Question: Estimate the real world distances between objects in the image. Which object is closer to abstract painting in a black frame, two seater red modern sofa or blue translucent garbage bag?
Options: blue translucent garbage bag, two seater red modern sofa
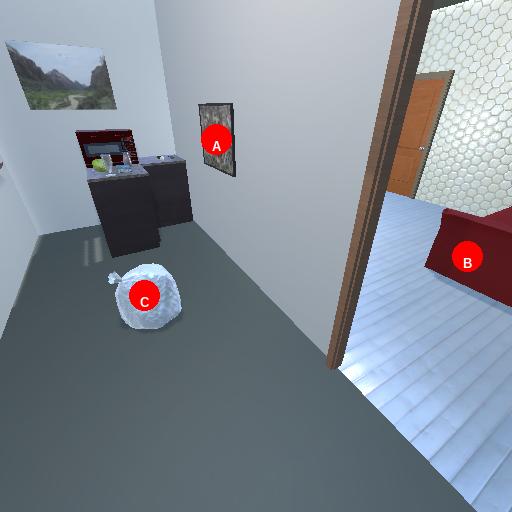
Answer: blue translucent garbage bag